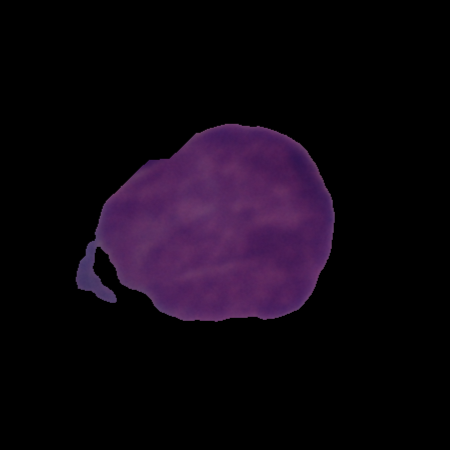
Label: cancer